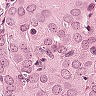
Metastatic tissue present: yes